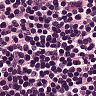
Metastatic tissue present: no